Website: lowes
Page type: review-order
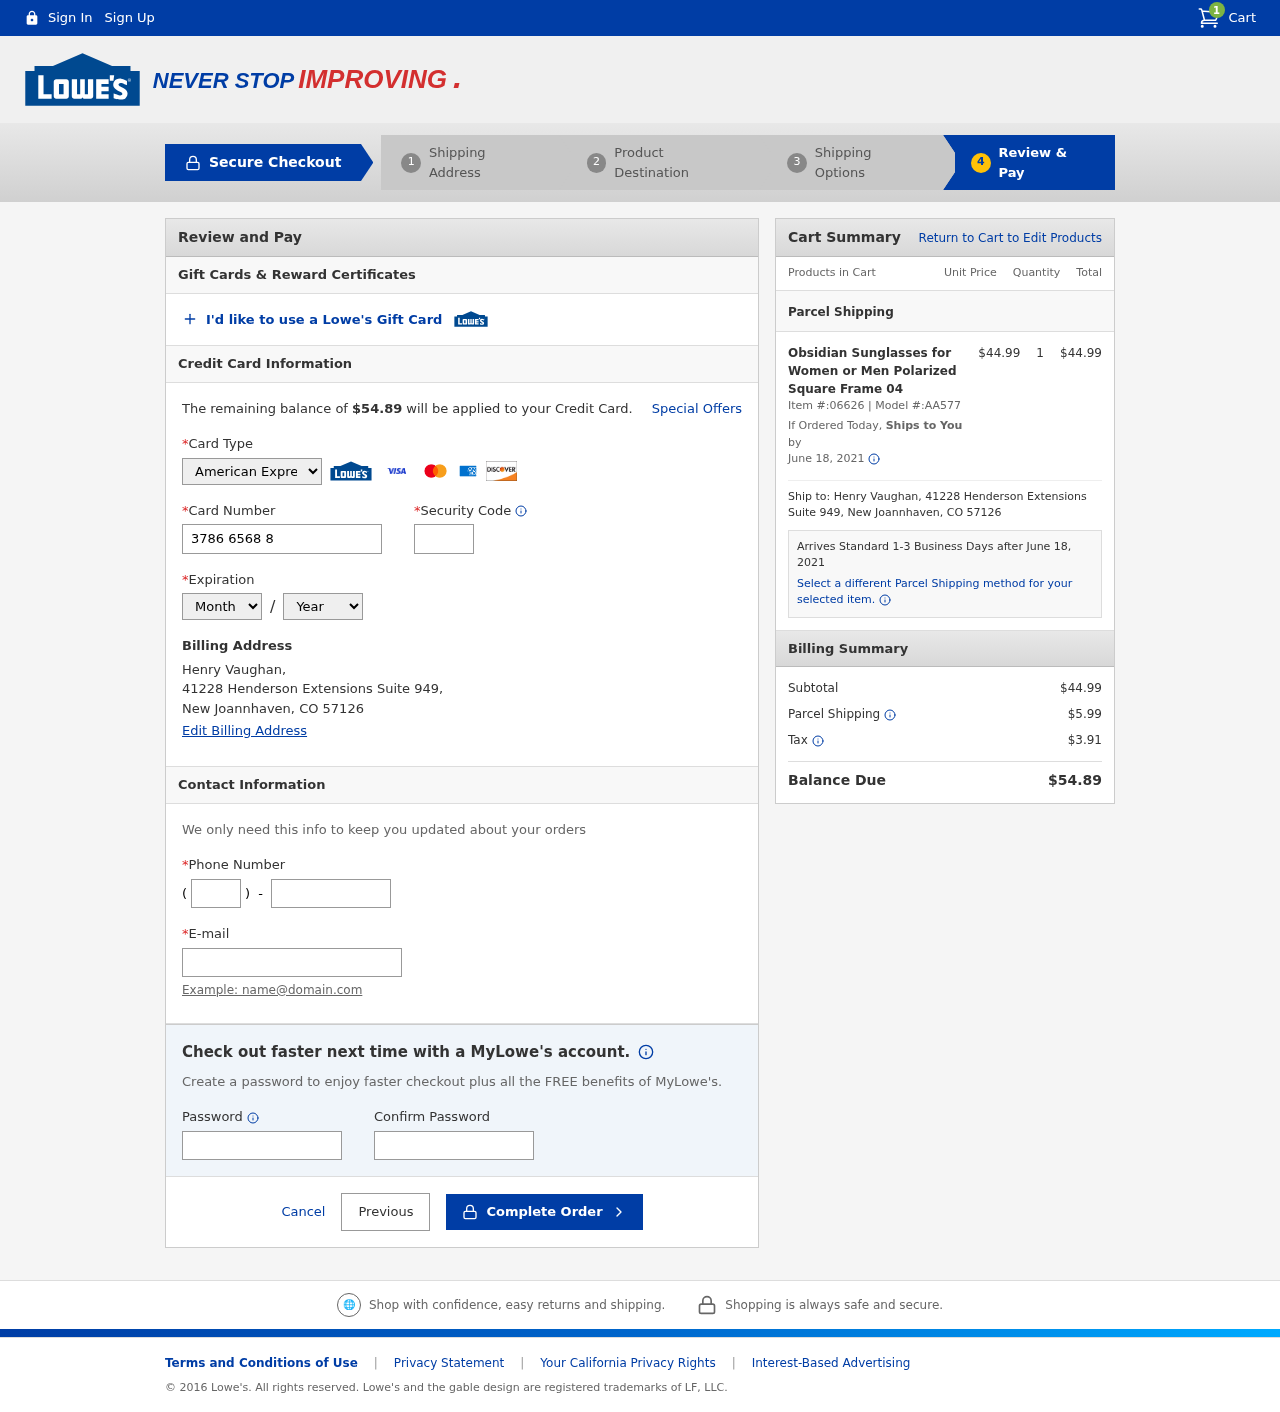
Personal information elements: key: PII_CARD_CVV
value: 0038
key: PII_CARD_EXPIRY_MONTH
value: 09
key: PII_CARD_EXPIRY_YEAR
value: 29
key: PII_CARD_NUMBER
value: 3786 6568 8176 019
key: PII_CARD_TYPE
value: American Express
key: PII_CITY
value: New Joannhaven
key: PII_EMAIL
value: henry_vaughan@hotmail.com
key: PII_FULLNAME
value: Henry Vaughan,
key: PII_PHONE
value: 9014948153
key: PII_PHONE_AREA
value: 901
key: PII_POSTCODE
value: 57126
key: PII_STATE_ABBR
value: CO
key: PII_STREET
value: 41228 Henderson Extensions Suite 949,
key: PII_FULLNAME2
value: Henry Vaughan
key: PII_STREET2
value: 41228 Henderson Extensions Suite 949
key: PII_CITY_STATE_ZIP2
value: New Joannhaven, CO 57126
Product elements: key: PRODUCT1_NAME
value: Obsidian Sunglasses for Women or Men Polarized Square Frame 04
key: PRODUCT1_PRICE
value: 44.99
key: PRODUCT1_QUANTITY
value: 1
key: PRODUCT1_ITEM_NUMBER
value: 06626
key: PRODUCT1_MODEL_NUMBER
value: AA577
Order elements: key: ORDER_NUM_ITEMS
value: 1
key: ORDER_TOTAL
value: $54.89
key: ORDER_SHIPPING_DATE
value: June 18, 2021
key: ORDER_SUBTOTAL
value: $44.99
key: ORDER_SHIPPING_DATE2
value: June 18, 2021
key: ORDER_SUBTOTAL2
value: $44.99
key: ORDER_SHIPPING_COST
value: $5.99
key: ORDER_TAX
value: $3.91